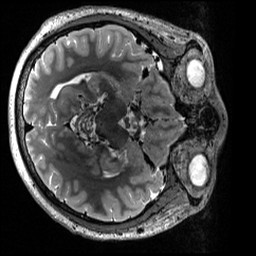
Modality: T2w
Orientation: axial
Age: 21
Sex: male
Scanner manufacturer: siemens
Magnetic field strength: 3 T
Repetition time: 3.2 s
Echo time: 0.566 s